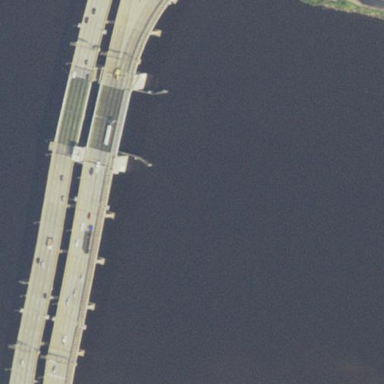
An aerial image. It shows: Man-made bridge.